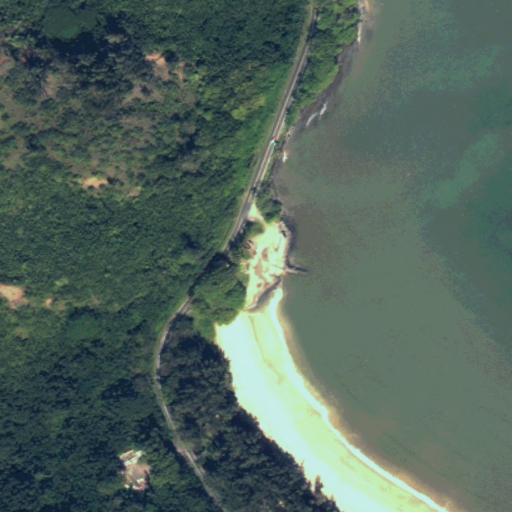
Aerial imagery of cape in Hawaii named Kapa‘ele‘ele Point containing only unknown